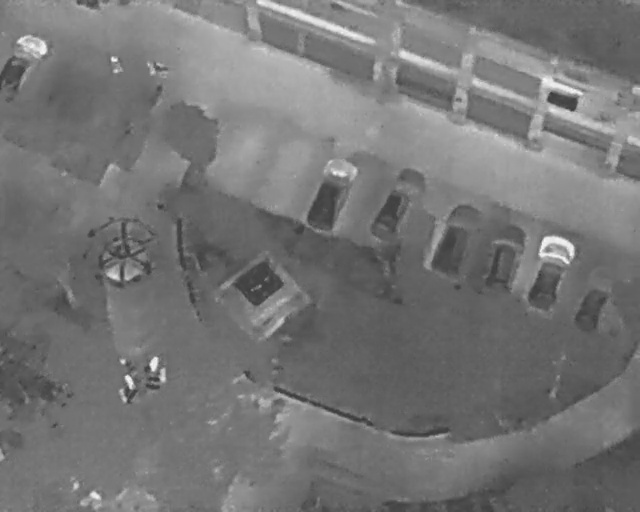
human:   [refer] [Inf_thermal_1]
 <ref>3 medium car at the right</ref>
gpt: <box>[[73, 46, 84, 54, 16], [79, 49, 91, 56, 18], [87, 55, 97, 62, 22]]</box>

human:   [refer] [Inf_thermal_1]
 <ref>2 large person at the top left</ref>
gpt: <box>[[16, 11, 19, 14, 168], [22, 11, 26, 14, 102]]</box>

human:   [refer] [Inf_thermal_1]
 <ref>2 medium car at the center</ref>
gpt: <box>[[45, 34, 57, 41, 22], [56, 36, 68, 43, 26]]</box>